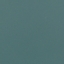
Land use / land cover: SeaLake